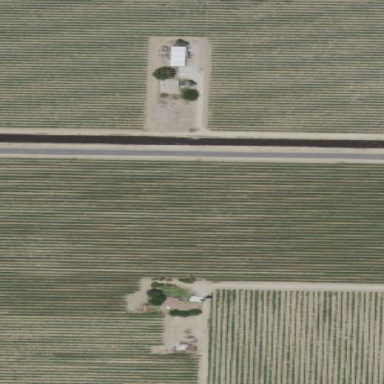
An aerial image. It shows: Vineyard with grape crops.